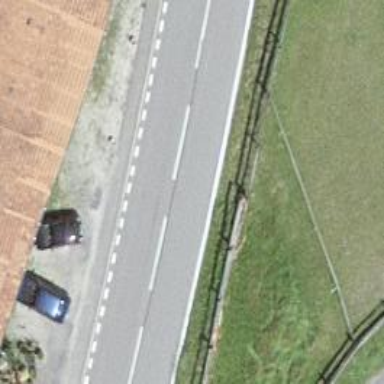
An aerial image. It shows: Secondary road with asphalt surface.